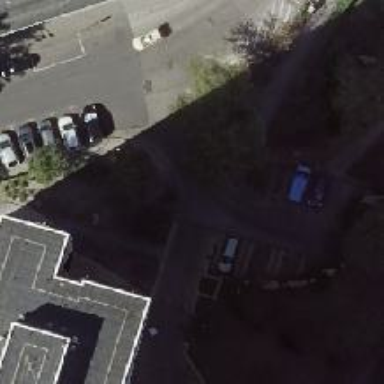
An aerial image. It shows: Concrete driveway designated as service road.